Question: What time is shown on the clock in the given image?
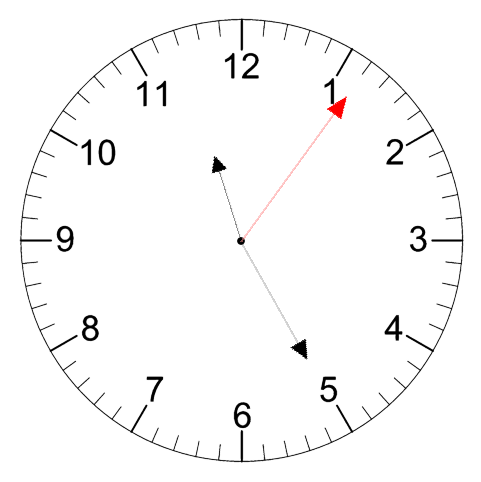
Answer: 11:25:06